Field crop: tomato
Growth stage: 1
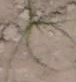
Species: cyperus